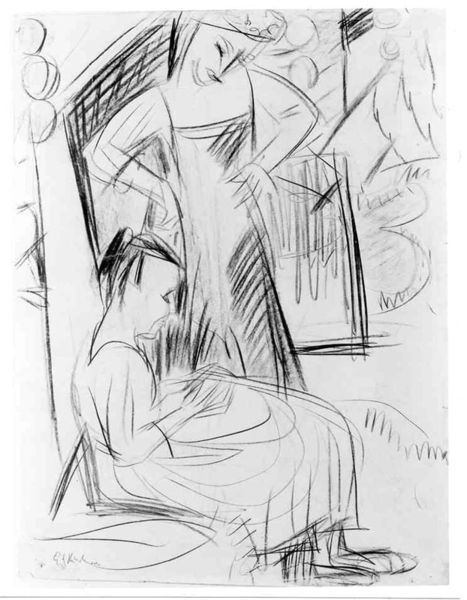
Titel: Zwei Mädchen vor dem Haus
Künstler: Ernst Ludwig Kirchner
Standort: Karlsruhe
Institution: Staatliche Kunsthalle Karlsruhe
Schlagwörter: hand, kopf, mann, schatten, weiß, bäume, frauen, grob, kirchner, kubismus, menschen, mädchen, sitzen, wäsche, damen, fenster, finger, frau, frisur, grau, kleid, kleider, kreide, köpfe, lampe, licht, mund, profil, schwarz, skizze, stuhl, szene, tür, zeichnung, zimmer, blick, dame, gras, haus, expressionismus, hochformat, rock, hemd, wand, arme, gesicht, kleidung, mensch, stehen, teller, bildnis, hände, innenraum, schauen, signatur, spiegel, haare, interieur, sitzend, stehend, strick, kind, mutter, paar, personen, tochter, dekolletee, locken, wald, arbeit, rund, schnell, schürze, dutt, füße, magd, seitlich, papier, sitz, man, zwei, haltung, lehrerin, schuhe, studie, arbeiten, abstrakt, modern, grafik, linien, türe, picknick, laden, bank, figuren, wild, karikatur, weib, weiber, handarbeit, klappstuhl, nähen, zopf, gerade, lesen, sitzt, atelier, schneiderin, socken, sticken, betrachtung, schoß, striche, abstraktion, abendkleid, rechtecke, spiel, waschen, buch, linie, kohle, steht, schwarz weiss, schraffur, strich, kreise, bleistift, beten, schwester, entwurf, anschauen, kohlezeichnung, tracht, handwerk, quader, verwischt, angewinkelt, expressiv, hüfte, lesend, hausarbeit, zuschauen, träger, matisse, dirndl, taillie, pferdeschwanz, weißs, prüfend, kraftvoll, abstakt, aufgesteckt, kreidezeichnung, trommeln, schwungvoll, wäscherin, gewischt, zecihnung, frauenarbeit, schülerin, ernst ludwig kirchner, werken, zeichnung schwarz, geschicht, hausaufgaben, hektisch, gradlinig, aufpassen, 2 frauen, frrauen, schaut, ku, bleibstift, dinnerkleid, karikaur, frauarbeit, tr#ger, aufsteckfrisu, zopfg, weken+